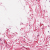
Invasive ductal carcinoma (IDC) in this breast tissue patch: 0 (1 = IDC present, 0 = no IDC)